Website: macys
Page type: cart
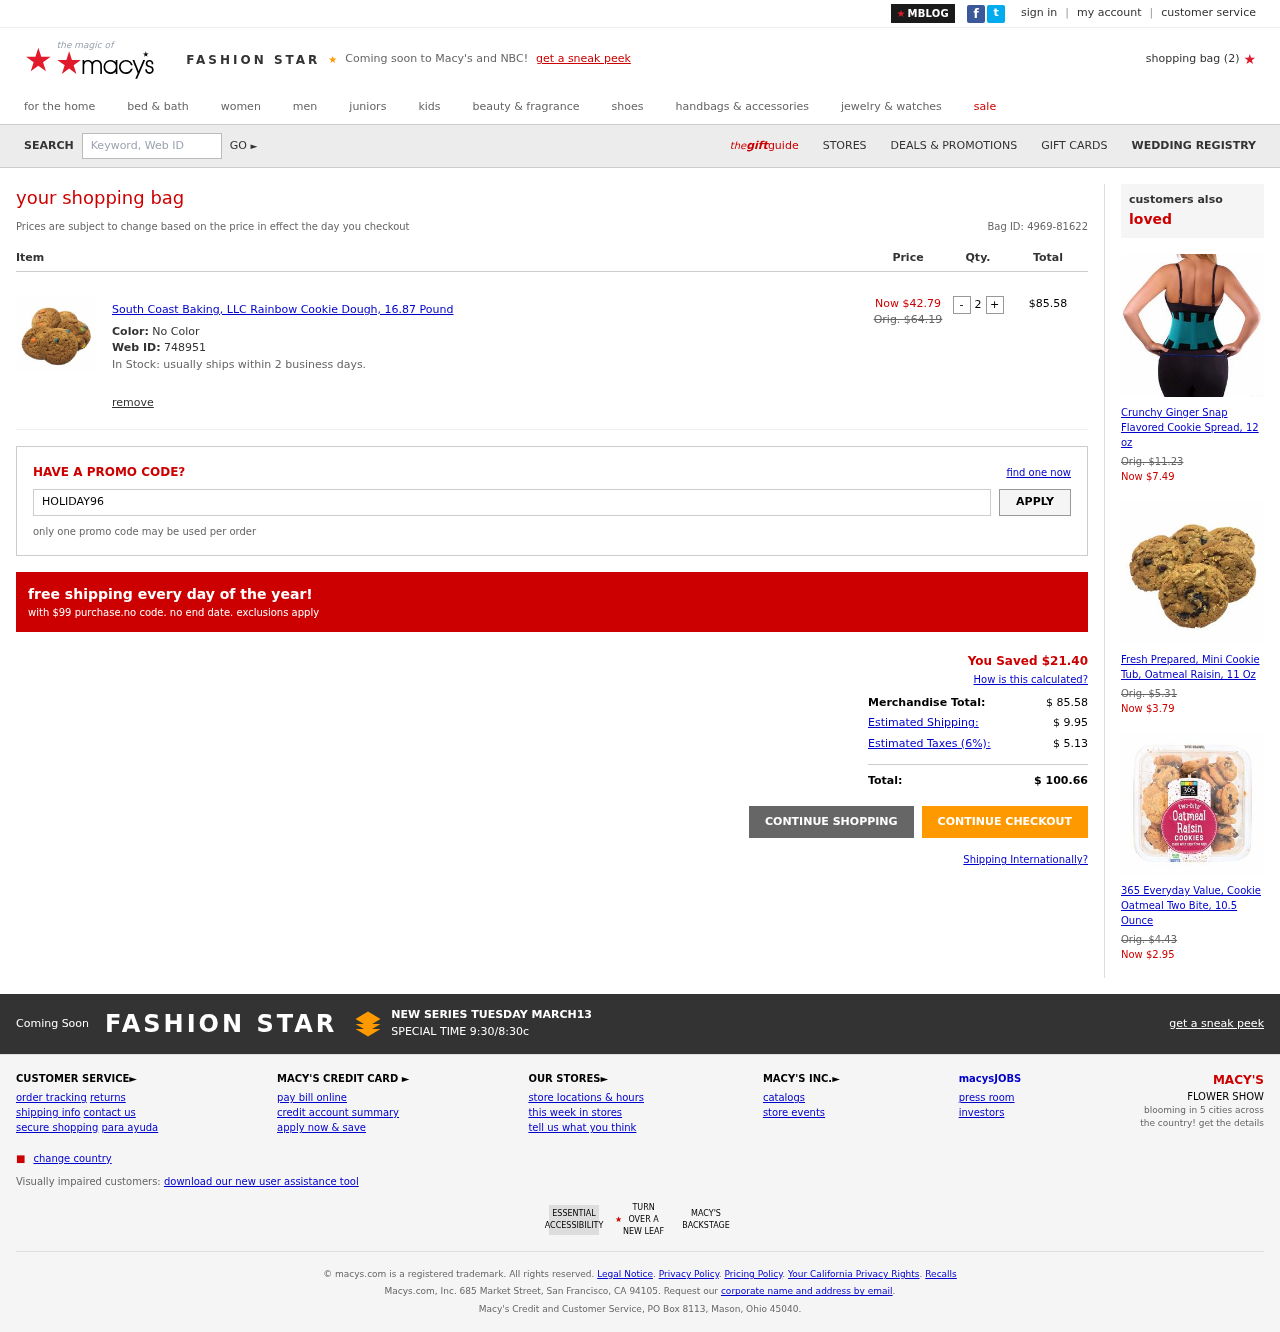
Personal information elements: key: PII_PROMO_CODE
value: HOLIDAY96
Product elements: key: PRODUCT1_NAME
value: South Coast Baking, LLC Rainbow Cookie Dough, 16.87 Pound
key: PRODUCT1_PRICE
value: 42.79
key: PRODUCT1_QUANTITY
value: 2
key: PRODUCT2_NAME
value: Crunchy Ginger Snap Flavored Cookie Spread, 12 oz
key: PRODUCT2_PRICE
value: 7.49
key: PRODUCT3_NAME
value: Fresh Prepared, Mini Cookie Tub, Oatmeal Raisin, 11 Oz
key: PRODUCT3_PRICE
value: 3.79
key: PRODUCT4_NAME
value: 365 Everyday Value, Cookie Oatmeal Two Bite, 10.5 Ounce
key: PRODUCT4_PRICE
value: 2.95
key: PRODUCT1_SKU
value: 748951
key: PRODUCT1_ORIGINAL_PRICE
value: Orig. $64.19
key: PRODUCT1_TOTAL
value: $85.58
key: PRODUCT2_ORIGINAL_PRICE
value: Orig. $11.23
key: PRODUCT3_ORIGINAL_PRICE
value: Orig. $5.31
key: PRODUCT4_ORIGINAL_PRICE
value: Orig. $4.43
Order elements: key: ORDER_NUM_ITEMS
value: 2
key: ORDER_ID
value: Bag ID: 4969-81622
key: ORDER_SAVINGS
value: $21.40
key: ORDER_SUBTOTAL
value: $ 85.58
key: ORDER_SHIPPING_COST
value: $ 9.95
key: ORDER_TAX
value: $ 5.13
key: ORDER_TOTAL
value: $ 100.66